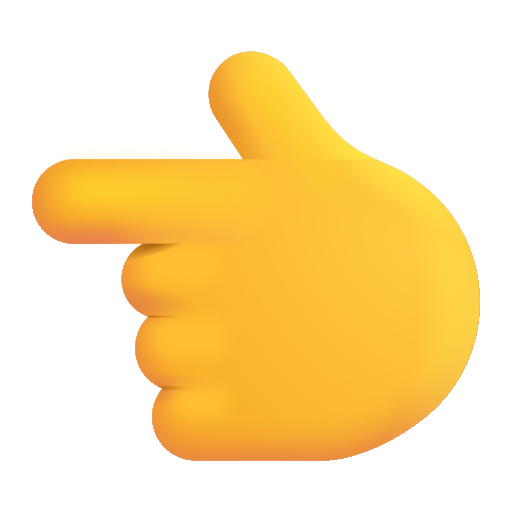
backhand index pointing left color default